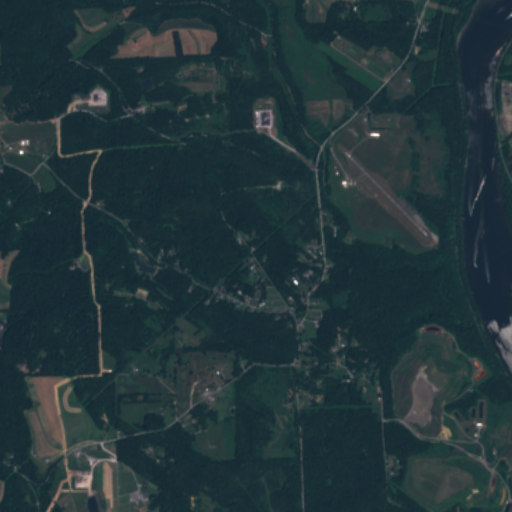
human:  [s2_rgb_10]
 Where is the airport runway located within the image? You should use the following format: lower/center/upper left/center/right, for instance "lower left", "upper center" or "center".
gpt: The airport runway is located in the upper right of the image.
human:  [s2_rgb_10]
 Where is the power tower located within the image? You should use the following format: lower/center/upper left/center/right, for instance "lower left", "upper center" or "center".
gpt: The power tower is located in the upper right of the image.
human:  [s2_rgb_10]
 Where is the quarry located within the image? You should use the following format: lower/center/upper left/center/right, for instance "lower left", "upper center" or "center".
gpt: The quarry is located in the lower right of the image.
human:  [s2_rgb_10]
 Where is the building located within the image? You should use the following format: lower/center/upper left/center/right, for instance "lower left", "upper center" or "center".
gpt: The building is located in the center of the image.
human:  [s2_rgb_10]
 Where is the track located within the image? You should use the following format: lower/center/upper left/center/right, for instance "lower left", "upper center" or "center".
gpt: There is no track in the image.